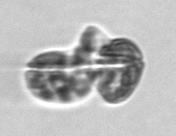
Label: Karenia